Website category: university
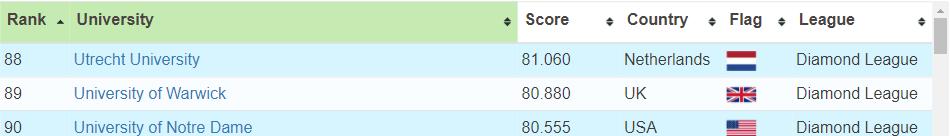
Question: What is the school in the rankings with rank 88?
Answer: Utrecht University

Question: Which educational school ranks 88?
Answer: Utrecht University

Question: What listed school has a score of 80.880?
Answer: University of Warwick

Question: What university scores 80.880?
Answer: University of Warwick

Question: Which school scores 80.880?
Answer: University of Warwick

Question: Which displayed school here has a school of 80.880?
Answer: University of Warwick

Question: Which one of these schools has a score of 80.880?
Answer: University of Warwick

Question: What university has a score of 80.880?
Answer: University of Warwick

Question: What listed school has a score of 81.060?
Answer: Utrecht University

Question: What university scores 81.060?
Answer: Utrecht University

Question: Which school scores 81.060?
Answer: Utrecht University

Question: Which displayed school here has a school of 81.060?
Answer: Utrecht University

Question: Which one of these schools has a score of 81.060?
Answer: Utrecht University

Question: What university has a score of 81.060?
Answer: Utrecht University

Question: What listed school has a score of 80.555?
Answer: University of Notre Dame

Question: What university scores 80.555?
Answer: University of Notre Dame

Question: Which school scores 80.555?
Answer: University of Notre Dame

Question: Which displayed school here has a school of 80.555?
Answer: University of Notre Dame

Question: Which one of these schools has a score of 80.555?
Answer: University of Notre Dame

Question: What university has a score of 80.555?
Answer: University of Notre Dame

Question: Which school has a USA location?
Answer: University of Notre Dame

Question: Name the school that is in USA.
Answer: University of Notre Dame

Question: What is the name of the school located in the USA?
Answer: University of Notre Dame

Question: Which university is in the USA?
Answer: University of Notre Dame

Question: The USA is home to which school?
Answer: University of Notre Dame

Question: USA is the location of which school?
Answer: University of Notre Dame

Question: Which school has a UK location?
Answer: University of Warwick

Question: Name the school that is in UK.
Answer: University of Warwick

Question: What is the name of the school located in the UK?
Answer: University of Warwick

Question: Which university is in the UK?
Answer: University of Warwick

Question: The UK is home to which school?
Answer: University of Warwick

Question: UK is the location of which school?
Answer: University of Warwick

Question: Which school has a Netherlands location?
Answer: Utrecht University

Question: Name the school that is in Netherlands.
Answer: Utrecht University

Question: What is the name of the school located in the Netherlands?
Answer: Utrecht University

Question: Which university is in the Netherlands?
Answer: Utrecht University

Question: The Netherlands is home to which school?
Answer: Utrecht University

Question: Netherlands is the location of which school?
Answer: Utrecht University